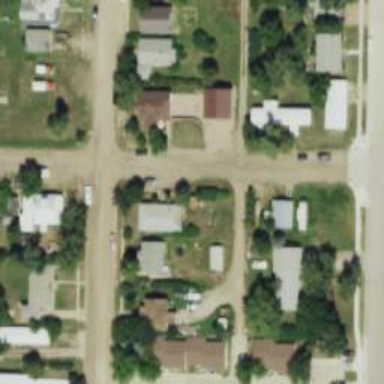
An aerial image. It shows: Alley classified as service road.